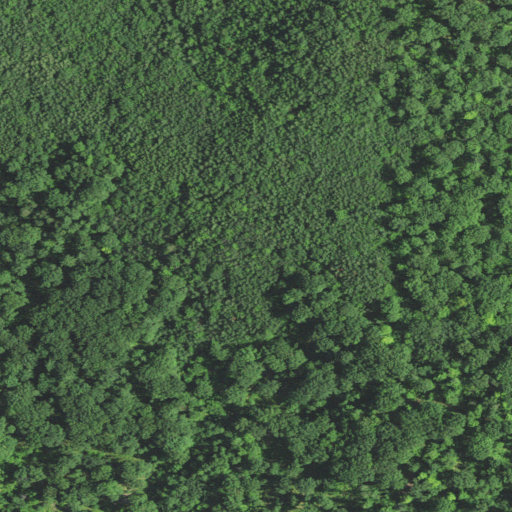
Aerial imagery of mountain in Michigan named Baldy containing only deciduous forest